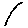
Label: cloud